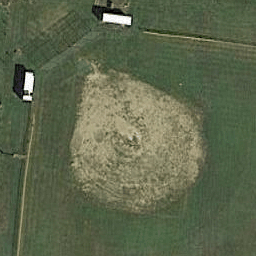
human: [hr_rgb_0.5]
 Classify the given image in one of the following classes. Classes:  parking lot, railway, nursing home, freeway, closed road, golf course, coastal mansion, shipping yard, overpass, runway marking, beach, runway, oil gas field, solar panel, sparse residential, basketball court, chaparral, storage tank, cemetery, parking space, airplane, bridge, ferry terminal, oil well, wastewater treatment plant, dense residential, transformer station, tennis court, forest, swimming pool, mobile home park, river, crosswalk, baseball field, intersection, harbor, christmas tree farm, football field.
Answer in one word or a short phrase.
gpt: baseball field